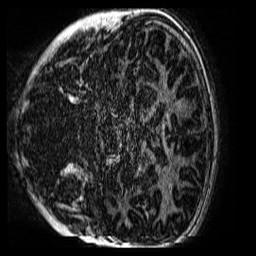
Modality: MP2RAGE
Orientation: coronal
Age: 11
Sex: female
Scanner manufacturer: siemens
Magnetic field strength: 3 T
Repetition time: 4 s
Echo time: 0.00299 s